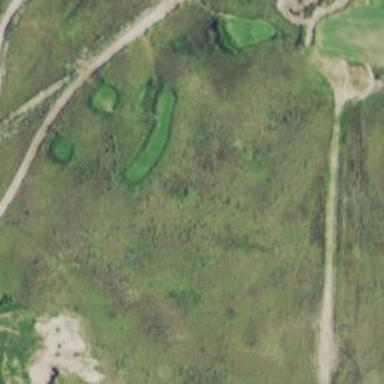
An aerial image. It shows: Golf rough area.